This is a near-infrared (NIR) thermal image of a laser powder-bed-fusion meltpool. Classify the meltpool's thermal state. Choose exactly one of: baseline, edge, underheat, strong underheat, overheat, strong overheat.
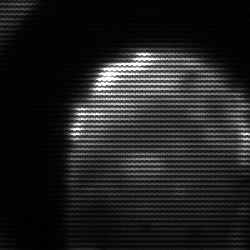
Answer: edge